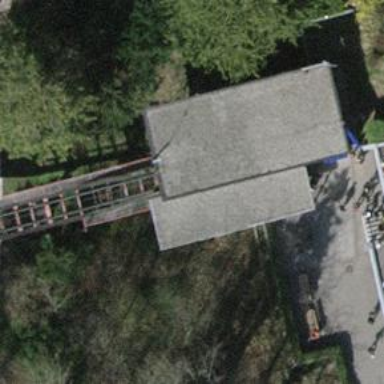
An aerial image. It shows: Transportation building.